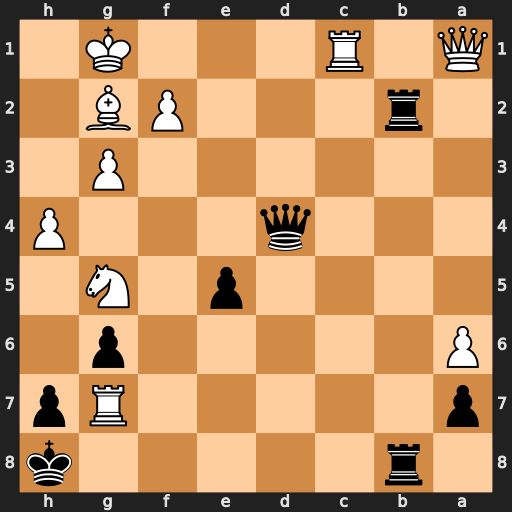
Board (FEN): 1r5k/p5Rp/P5p1/4p1N1/3q3P/6P1/1r3PB1/Q1R3K1
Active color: b
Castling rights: -
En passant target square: -
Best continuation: Qxf2+ Kh2 Qxg2#